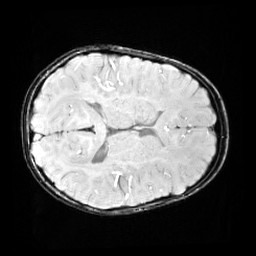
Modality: SWI
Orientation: axial
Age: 9
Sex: female
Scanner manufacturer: siemens
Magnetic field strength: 3 T
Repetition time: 0.027 s
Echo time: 0.02 s